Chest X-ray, PA view. Patient: 69 years old, sex M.
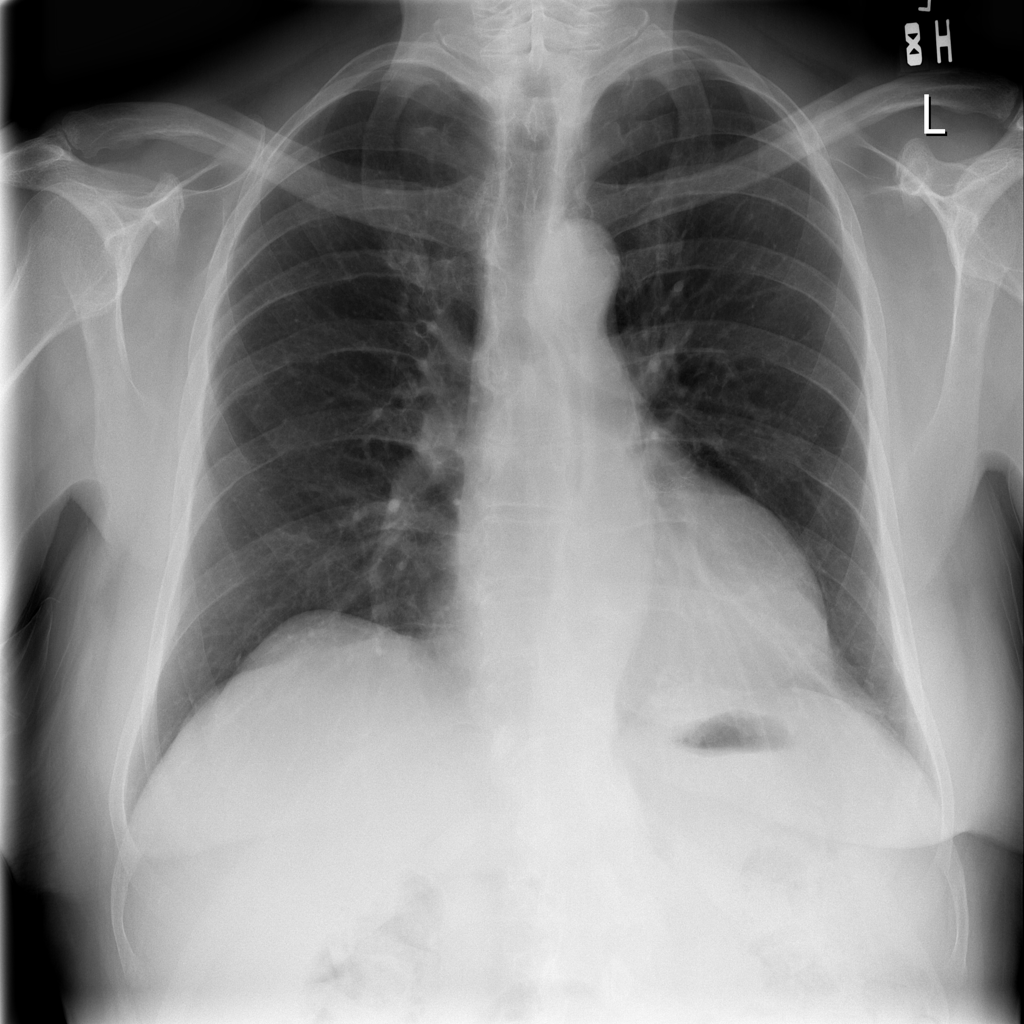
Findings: No Finding